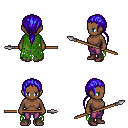
a pixel art fantasy rpg character, female body template, human, dark skin, green tattered cape, magenta pants, blue ponytail hairstyle, maroon shoes, spear, four views (front, back, left, right), 2x2 character sprite sheet, small pixel art, hard edges, no anti-aliasing